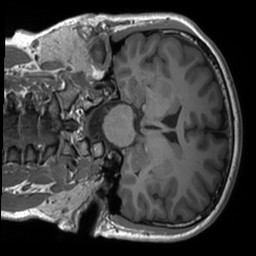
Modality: T1w
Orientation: coronal
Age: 24
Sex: female
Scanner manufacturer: siemens
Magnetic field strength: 3 T
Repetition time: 1.8 s
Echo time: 0.00241 s